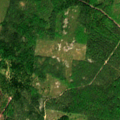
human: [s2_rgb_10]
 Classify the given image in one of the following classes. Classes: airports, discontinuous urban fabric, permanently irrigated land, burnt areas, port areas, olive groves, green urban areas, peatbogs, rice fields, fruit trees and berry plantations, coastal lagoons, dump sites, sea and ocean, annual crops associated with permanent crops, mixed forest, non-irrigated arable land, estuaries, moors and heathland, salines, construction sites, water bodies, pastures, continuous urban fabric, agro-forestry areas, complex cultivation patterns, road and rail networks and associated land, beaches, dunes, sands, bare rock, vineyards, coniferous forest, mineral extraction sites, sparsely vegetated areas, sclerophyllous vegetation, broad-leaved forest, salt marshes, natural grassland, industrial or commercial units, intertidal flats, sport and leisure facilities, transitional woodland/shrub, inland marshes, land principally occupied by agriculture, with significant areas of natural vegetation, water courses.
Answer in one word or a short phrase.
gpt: mixed forest, transitional woodland/shrub